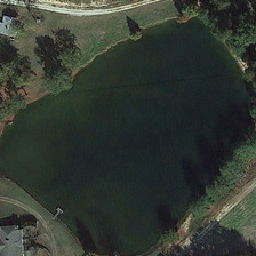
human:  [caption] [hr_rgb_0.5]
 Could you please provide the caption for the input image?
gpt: The green field is part of a square lake.

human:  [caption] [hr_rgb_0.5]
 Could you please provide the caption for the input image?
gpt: There is a square Lake in the green field.

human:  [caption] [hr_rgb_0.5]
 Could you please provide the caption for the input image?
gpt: There is a lake in the green field.

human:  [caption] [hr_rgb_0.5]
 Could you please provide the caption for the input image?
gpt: green fields there is a square piece of lake.

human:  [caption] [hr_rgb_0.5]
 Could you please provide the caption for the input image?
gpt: Green fields there's a piece of square lake.